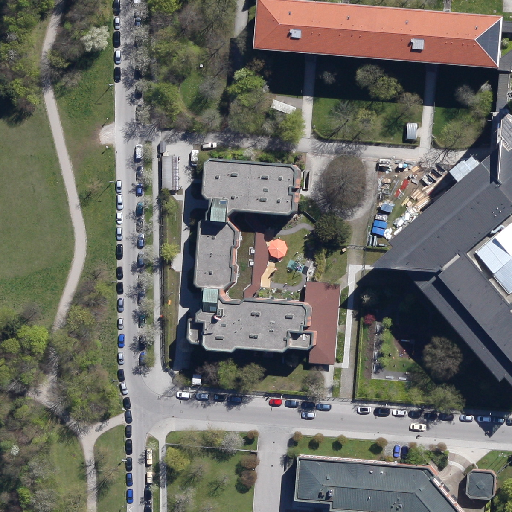
Referring expression: light-duty vehicle in the parking area